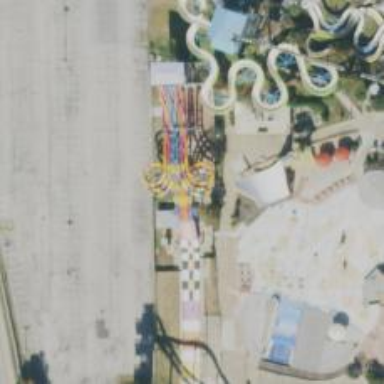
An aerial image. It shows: Water slide attraction.